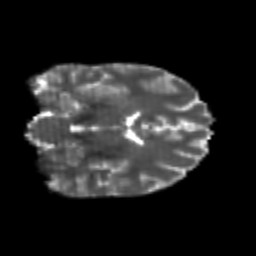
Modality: T2w
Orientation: coronal
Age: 25
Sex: male
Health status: healthy
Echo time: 0.074 s